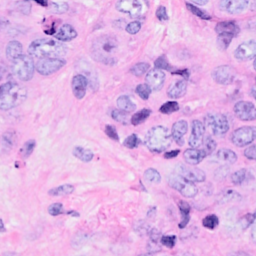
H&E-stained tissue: Breast